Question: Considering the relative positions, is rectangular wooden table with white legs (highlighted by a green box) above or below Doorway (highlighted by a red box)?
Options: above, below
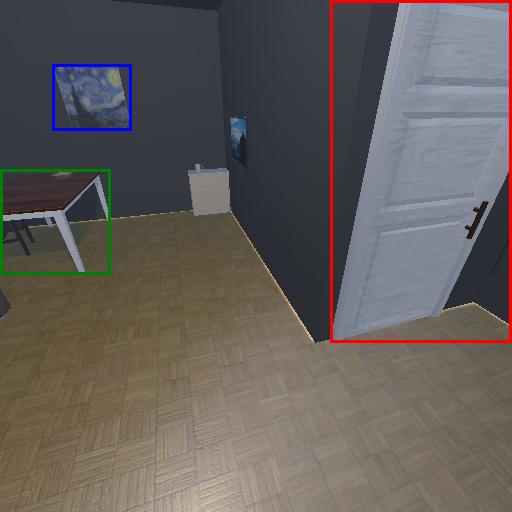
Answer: above